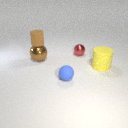
small brown rubber cylinder above large brown metal sphere